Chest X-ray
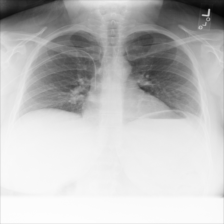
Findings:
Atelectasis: negative
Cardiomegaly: negative
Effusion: negative
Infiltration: negative
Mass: negative
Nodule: negative
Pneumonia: negative
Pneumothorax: negative
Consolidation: negative
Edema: negative
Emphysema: negative
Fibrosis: negative
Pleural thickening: negative
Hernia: negative